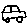
Label: car